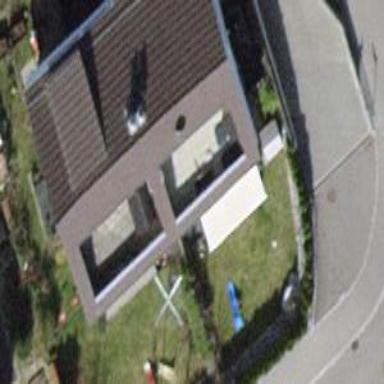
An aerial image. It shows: Semidetached house with gabled roof.